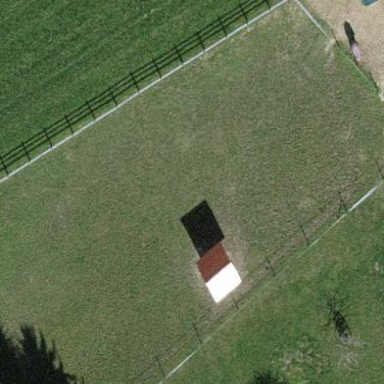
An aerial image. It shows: Fence surrounding meadow.